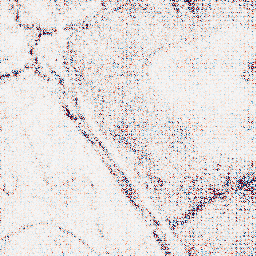
Category: wavelet
Decomposition family: wavelet_reverse_biorthogonal
Decomposition parameters: wavelet: rbio4.4
level: 1
Upsampling method: regularized
Upsampling parameters: scale: 4
lambda_reg: 0.1
Upsampling scale: 4